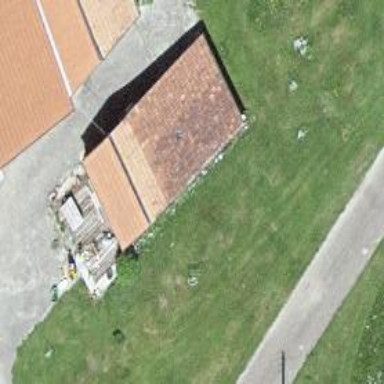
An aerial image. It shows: Rural barn.